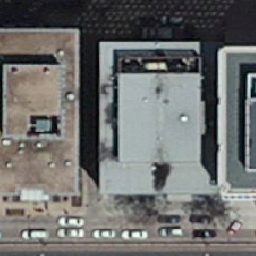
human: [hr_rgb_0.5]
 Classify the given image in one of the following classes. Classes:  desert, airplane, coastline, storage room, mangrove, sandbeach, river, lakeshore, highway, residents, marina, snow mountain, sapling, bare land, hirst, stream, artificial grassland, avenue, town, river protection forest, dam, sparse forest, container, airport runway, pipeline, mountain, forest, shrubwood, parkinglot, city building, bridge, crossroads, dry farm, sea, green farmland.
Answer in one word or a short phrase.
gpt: city building